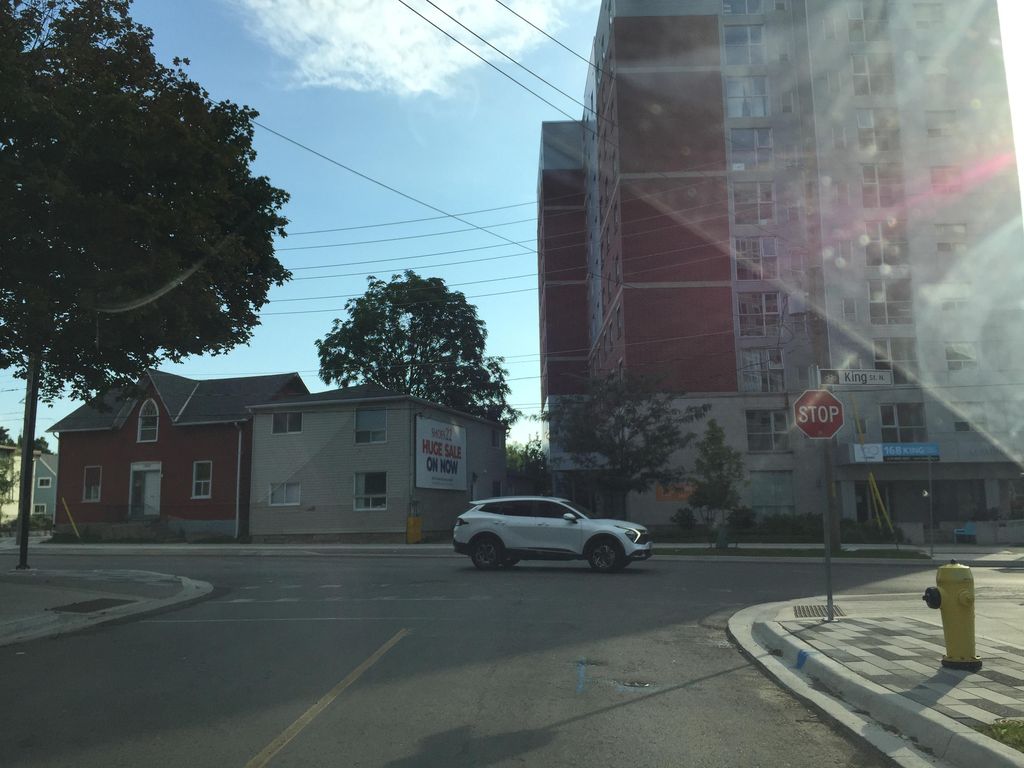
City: kitchener-waterloo